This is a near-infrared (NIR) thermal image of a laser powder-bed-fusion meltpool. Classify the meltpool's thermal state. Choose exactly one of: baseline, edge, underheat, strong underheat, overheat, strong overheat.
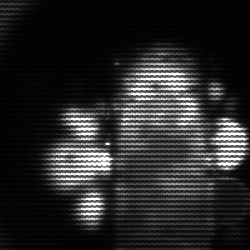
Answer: strong underheat